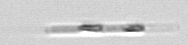
Label: Leptocylindrus